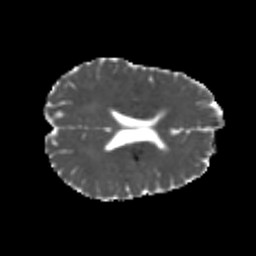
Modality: MD
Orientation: axial
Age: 22
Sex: male
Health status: healthy
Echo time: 0.074 s